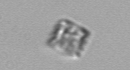
Label: Bacillariophyceae_morphotype1